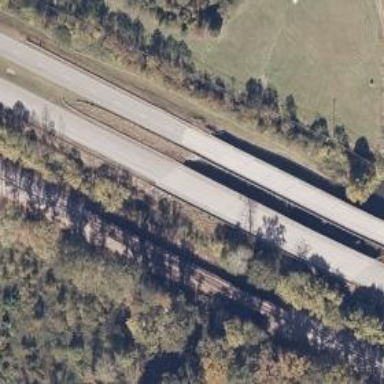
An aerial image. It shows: Primary highway bridge with dual carriageway.